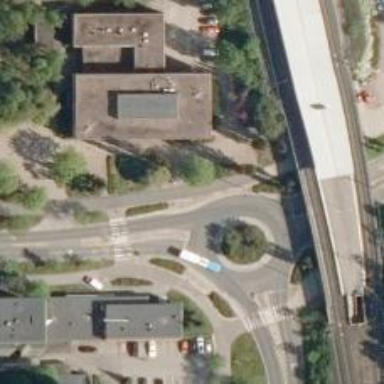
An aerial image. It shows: Tertiary road made of asphalt leading to roundabout junction.